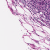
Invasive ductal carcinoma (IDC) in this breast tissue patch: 0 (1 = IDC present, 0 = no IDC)